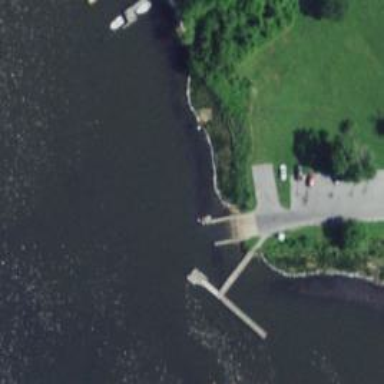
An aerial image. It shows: Slipway on leisure land.